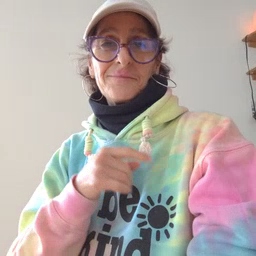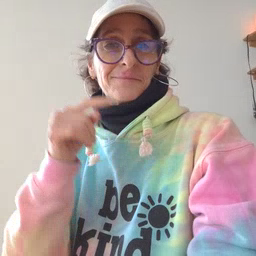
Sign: toothbrush